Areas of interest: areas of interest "Temple"
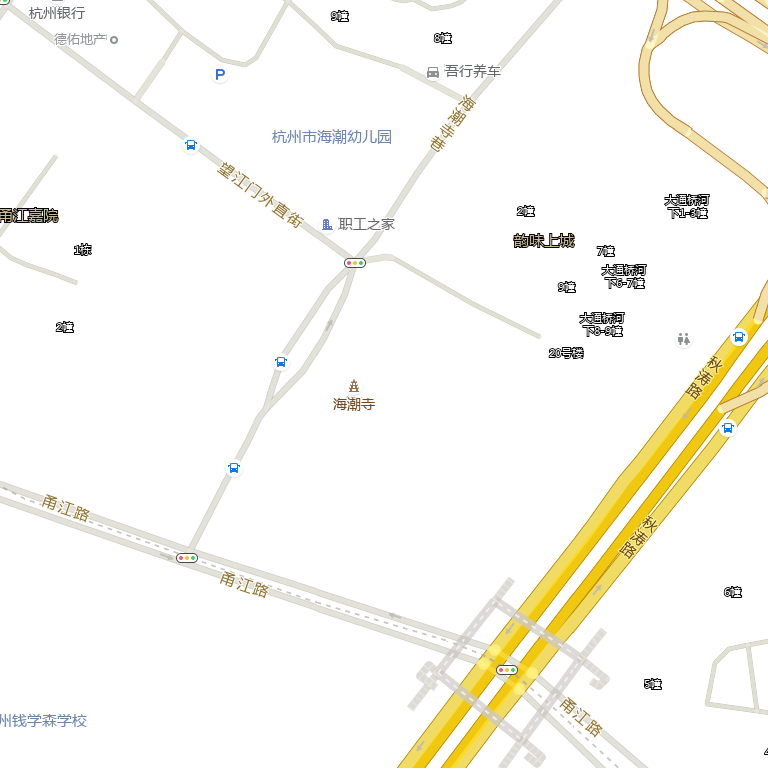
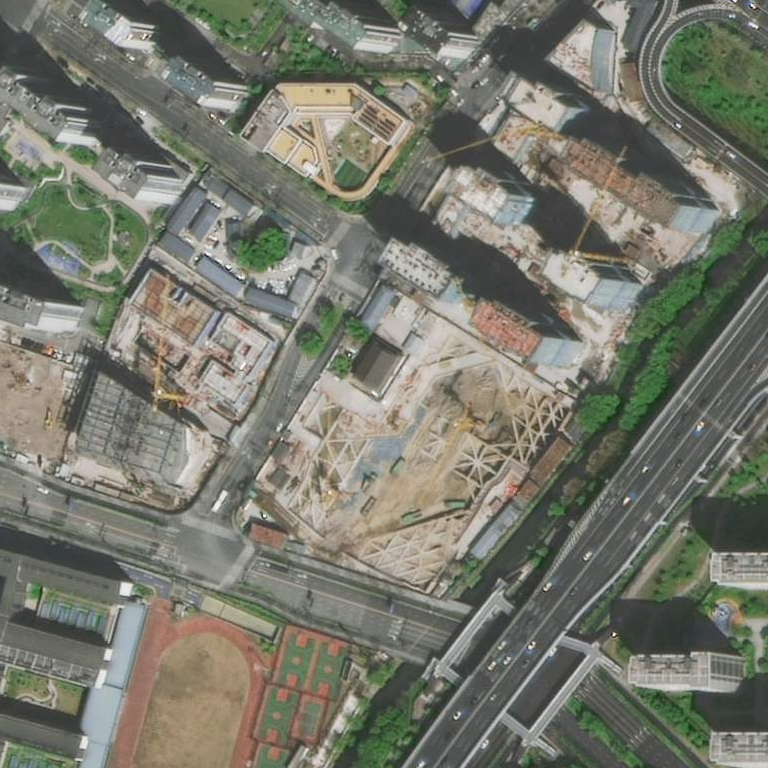